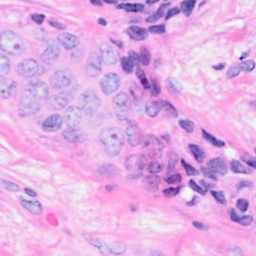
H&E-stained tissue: Breast